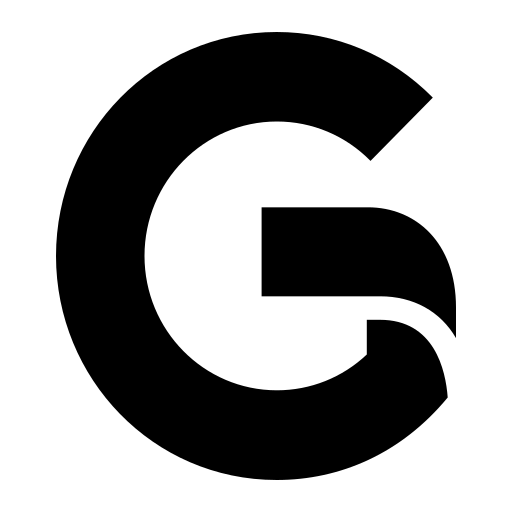
Tags: icon, FontAwesome, fa-icon, brand, gofore